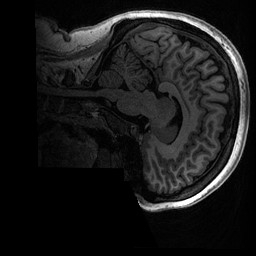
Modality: T1w
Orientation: sagittal
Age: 21
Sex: female
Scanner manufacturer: ge
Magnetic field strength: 3 T
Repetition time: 0.006952 s
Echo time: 0.00292 s